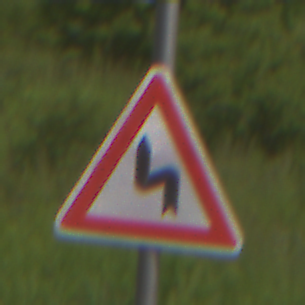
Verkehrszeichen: DoppelkurveZunaechstLinks
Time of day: Midday
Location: Outdoor (RoadRail)
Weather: PartlyCloudy
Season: NotSpecified
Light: Natural